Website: macys
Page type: gifting
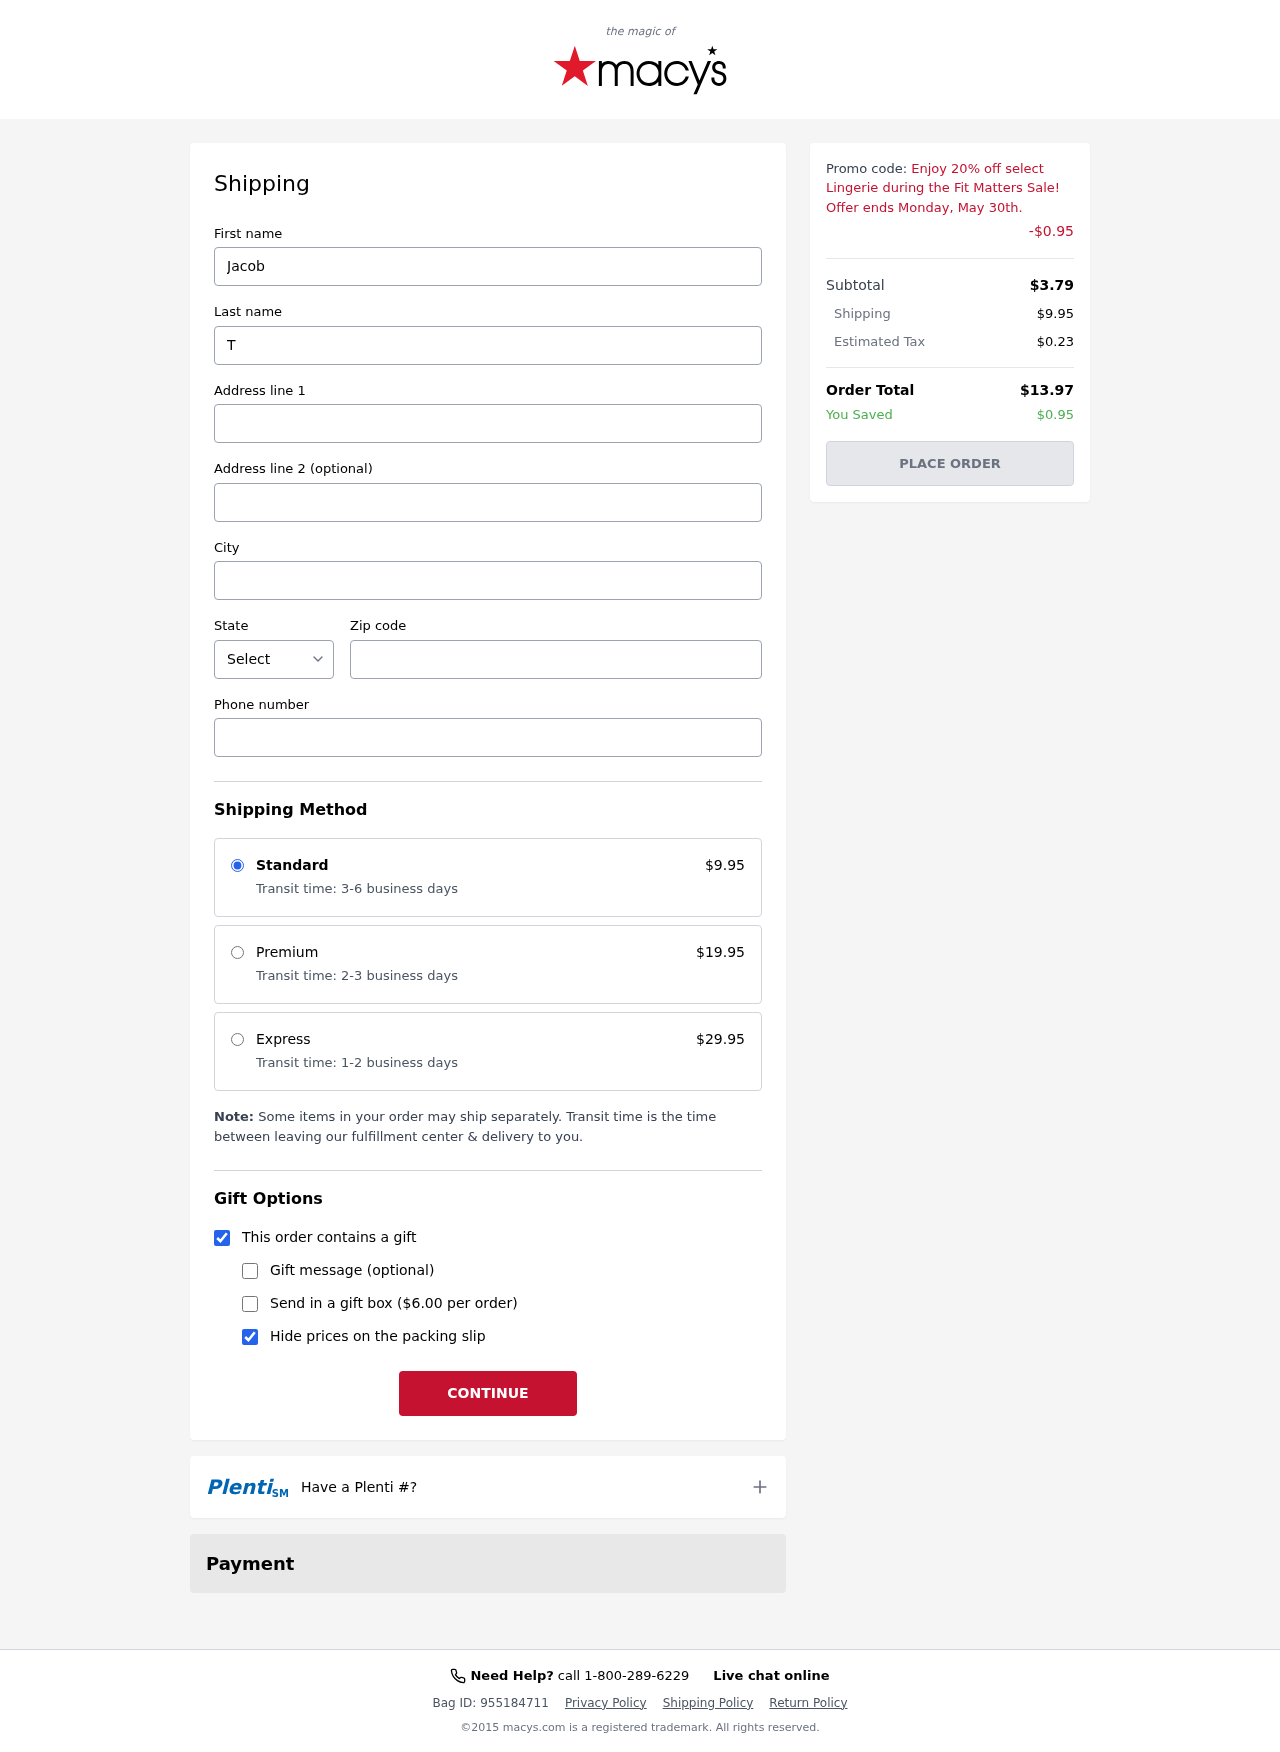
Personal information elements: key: PII_CITY
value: East Kelseymouth
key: PII_FIRSTNAME
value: Jacob
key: PII_LASTNAME
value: Tucker
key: PII_PHONE
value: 3806531345
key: PII_POSTCODE
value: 20471
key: PII_STATE_ABBR
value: RI
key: PII_STREET
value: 9565 Jennifer Bridge Apt. 471
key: PII_STREET2
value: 72398 Alvarado Well
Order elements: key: ORDER_SHIPPING_COST
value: $9.95
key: ORDER_DISCOUNT
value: -$0.95
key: ORDER_SUBTOTAL
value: $3.79
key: ORDER_TAX
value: $0.23
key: ORDER_TOTAL
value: $13.97
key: ORDER_SAVINGS
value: $0.95